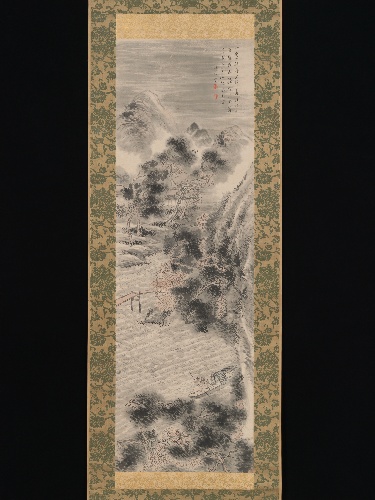
Artist: Tanomura Chikuden
Artist bio: Japanese, 1777–1835
Date: late 18th–early 19th century
Object type: Hanging scroll
Classification: Paintings
Medium: Hanging scroll; ink and color on paper
Culture: Japan
Period: Edo period (1615–1868)
Dimensions: Image: 52 1/8 x 16 5/8 in. (132.4 x 42.2 cm)
Overall with mounting: 85 13/16 × 23 3/8 in. (218 × 59.3 cm)
Overall with knobs: 85 13/16 × 25 7/8 in. (218 × 65.8 cm)
Department: Asian Art
Credit line: Mary Griggs Burke Collection, Gift of the Mary and Jackson Burke Foundation, 2015
Accession year: 2015
Repository: Metropolitan Museum of Art, New York, NY
Tags: Landscapes|Rivers|Rain